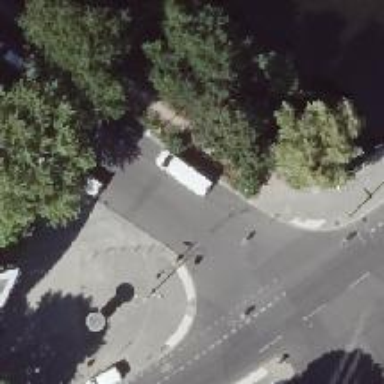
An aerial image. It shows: Marked crossing on the road.